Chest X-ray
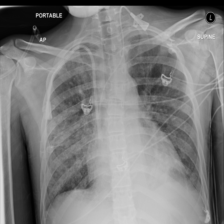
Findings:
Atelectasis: negative
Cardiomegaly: negative
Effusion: negative
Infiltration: positive
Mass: negative
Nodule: negative
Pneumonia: negative
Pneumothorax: negative
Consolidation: negative
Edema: negative
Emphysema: negative
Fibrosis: negative
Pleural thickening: negative
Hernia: negative